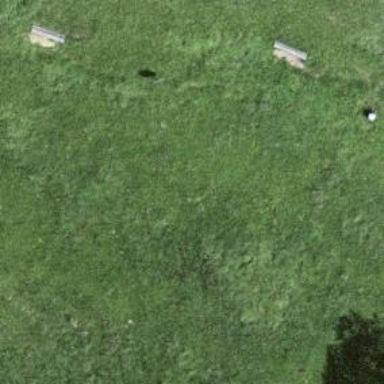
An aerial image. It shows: Picnic site with BBQ amenities.